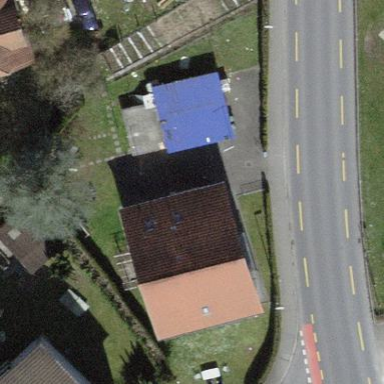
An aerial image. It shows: Detached building.